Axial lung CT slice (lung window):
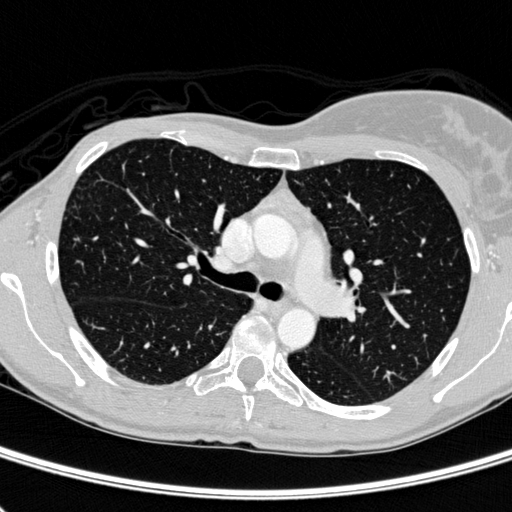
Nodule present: no